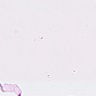
Metastatic tissue present: no